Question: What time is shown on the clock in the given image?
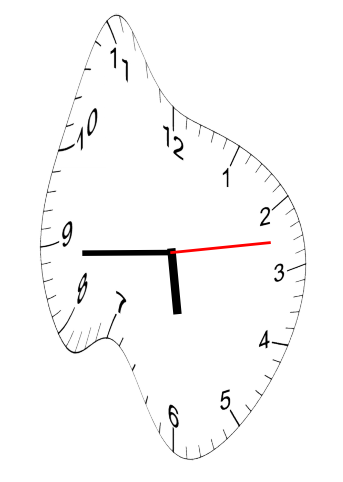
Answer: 05:44:13